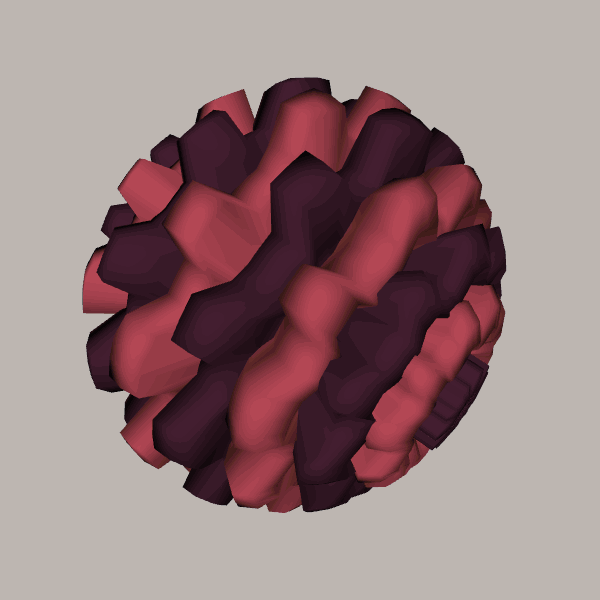
Background: light